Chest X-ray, PA view. Patient: 48 years old, sex M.
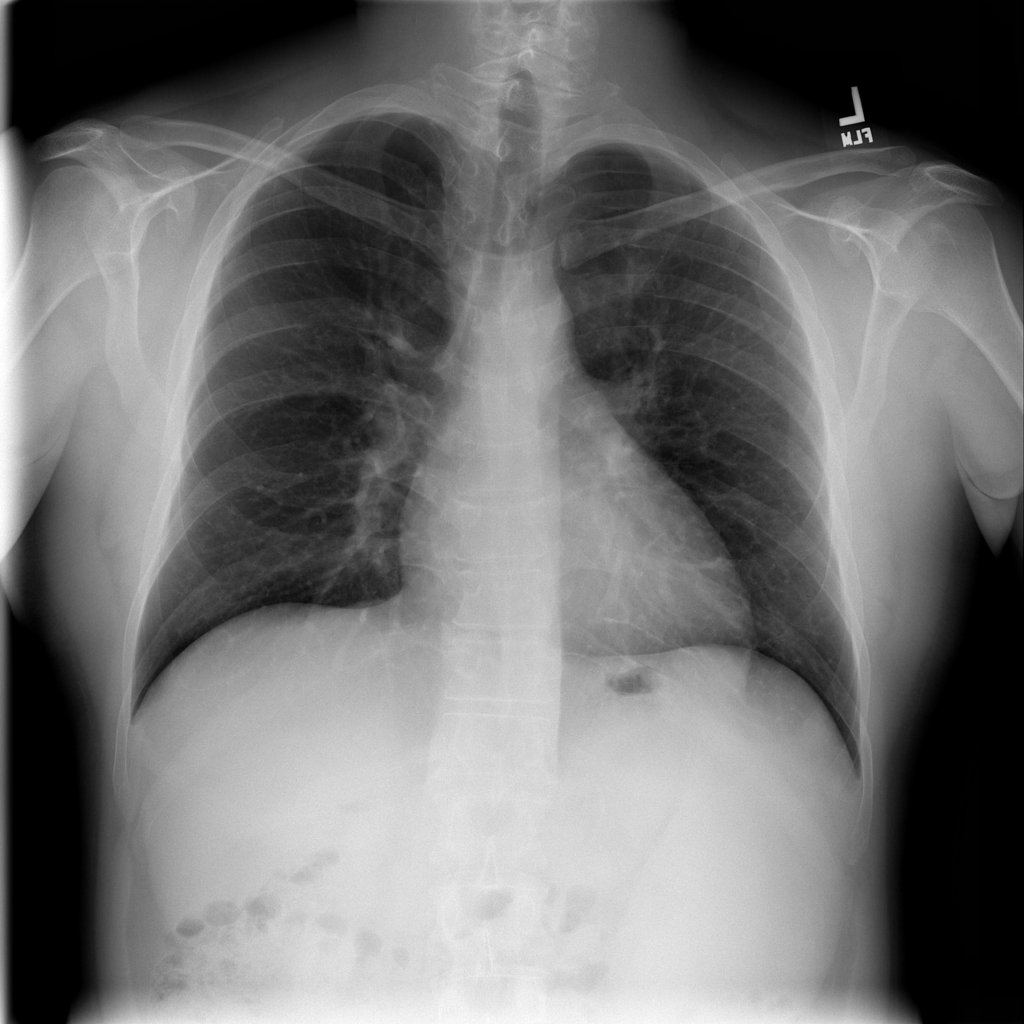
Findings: No Finding